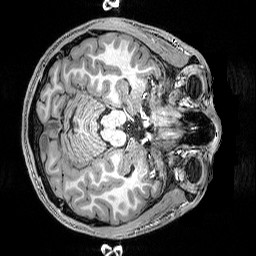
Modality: T1w
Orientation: axial
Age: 18
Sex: male
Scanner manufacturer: siemens
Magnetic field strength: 3 T
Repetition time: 2.5 s
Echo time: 0.00343 s